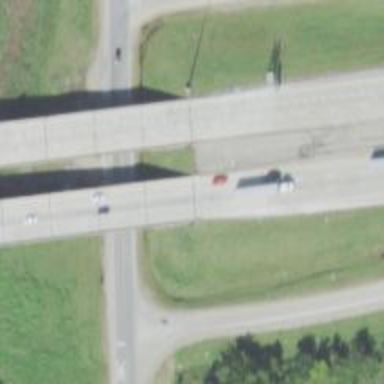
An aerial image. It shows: Motorway bridge with asphalt surface. The bridge structure is made of beams.